【题型】选择题　【知识点】平面几何　【难度】easy
如图，在 $\triangle ABC$ 中，点 $D$，点 $E$ 为边 $AB$ 的三等分点，$EF \parallel DG \parallel AC$，$AF$ 与 $DG$ 交于点 $H$，则下列比例式正确的是（ ）

A. $\dfrac{AD}{DE} = \dfrac{HG}{AC}$
B. $\dfrac{BF}{BE} = \dfrac{FG}{FH}$
C. $\dfrac{DH}{EF} = \dfrac{BF}{BG}$
D. $\dfrac{AH}{HF} = \dfrac{EF}{DG}$
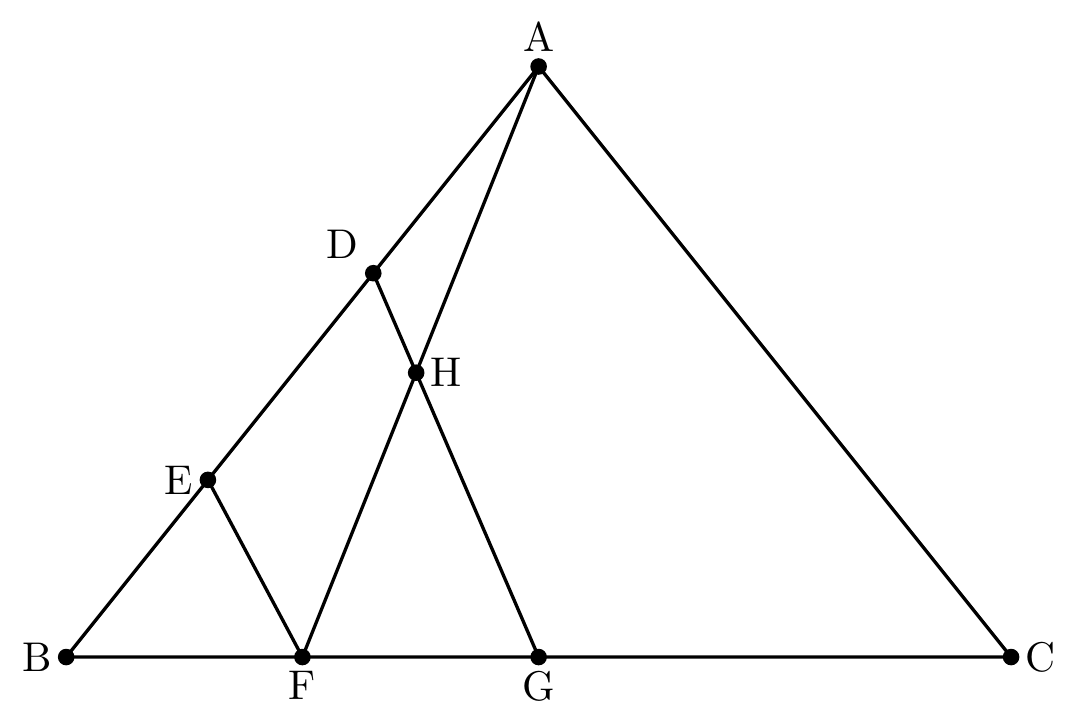
【解答】
解：A 选项错误，

$\because$ 点 $D$、点 $E$ 是 $AB$ 的三等分点，

$\dfrac{AD}{DE} = \dfrac{1}{1} = 1$，

$\because HG \parallel AC$，

$\dfrac{HG}{AC} = \dfrac{FH}{FA}$，

$\because DH \parallel EF$，

$\dfrac{FH}{FA} = \dfrac{ED}{EA} = \dfrac{1}{2}$，

则 $\dfrac{AD}{DE} \neq \dfrac{HG}{AC}$；

B 选项错误，无法证明；

C 选项正确，

$\because DH \parallel EF$，

$\dfrac{DH}{EF} = \dfrac{AD}{AE} = \dfrac{1}{2}$，

$\because EF \parallel DG$，

$\dfrac{BF}{BG} = \dfrac{BE}{BD} = \dfrac{1}{2}$，

则 $\dfrac{DH}{EF} = \dfrac{BF}{BG}$；

D 选项错误，

$\because DH \parallel EF$，

$\dfrac{AH}{HF} = \dfrac{AD}{DE} = \dfrac{1}{1} = 1$，

$\because EF \parallel DG$，

$\dfrac{EF}{DG} = \dfrac{BE}{BD} = \dfrac{1}{2}$，

$\therefore \dfrac{AH}{HF} \neq \dfrac{EF}{DG}$。

故选：C。